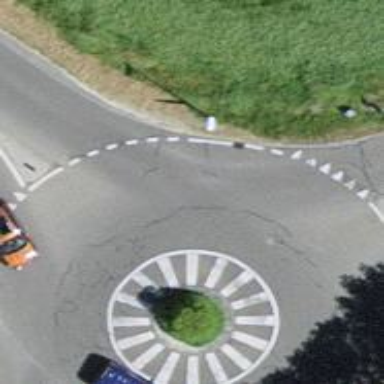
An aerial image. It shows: Asphalt road that is secondary route leading to roundabout.